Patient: sex F, age 56
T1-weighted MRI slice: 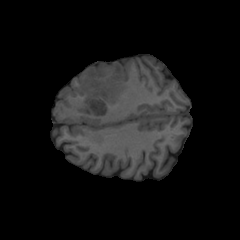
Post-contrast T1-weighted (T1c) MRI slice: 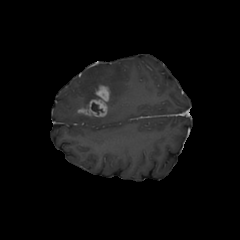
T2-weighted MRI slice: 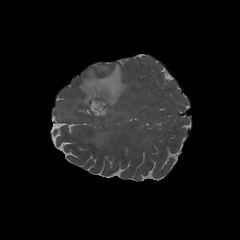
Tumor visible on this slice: yes
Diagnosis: Glioblastoma, IDH-wildtype
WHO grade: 4